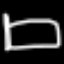
Label: bed